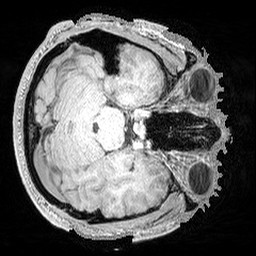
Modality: MP2RAGE
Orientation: axial
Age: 26
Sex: male
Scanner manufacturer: siemens
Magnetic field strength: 3 T
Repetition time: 5 s
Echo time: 0.00298 s